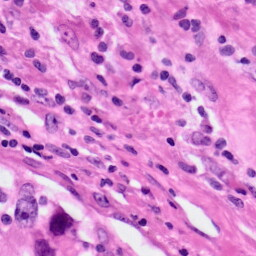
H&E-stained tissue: Lung